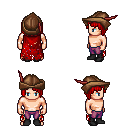
a pixel art fantasy rpg character, male body template, human, light skin, red tattered cape, magenta pants, red pageboy hairstyle, leather cap, black shoes, four views (front, back, left, right), 2x2 character sprite sheet, small pixel art, hard edges, no anti-aliasing